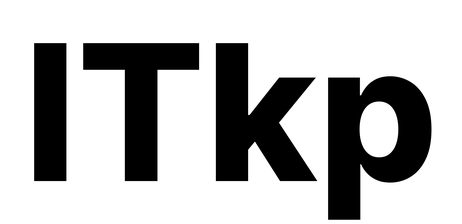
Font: Inter_ExtraBold